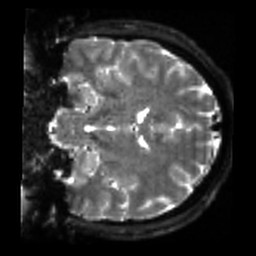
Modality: sbref
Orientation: coronal
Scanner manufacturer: siemens
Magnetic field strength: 3 T
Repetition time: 4 s
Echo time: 0.0594 s